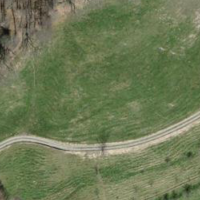
EUNIS habitat code: 24
Species observed at this site:
Pieris rapae
Coenonympha pamphilus
Polyommatus icarus